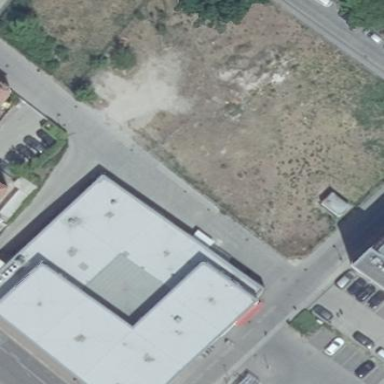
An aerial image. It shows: Supermarket building.